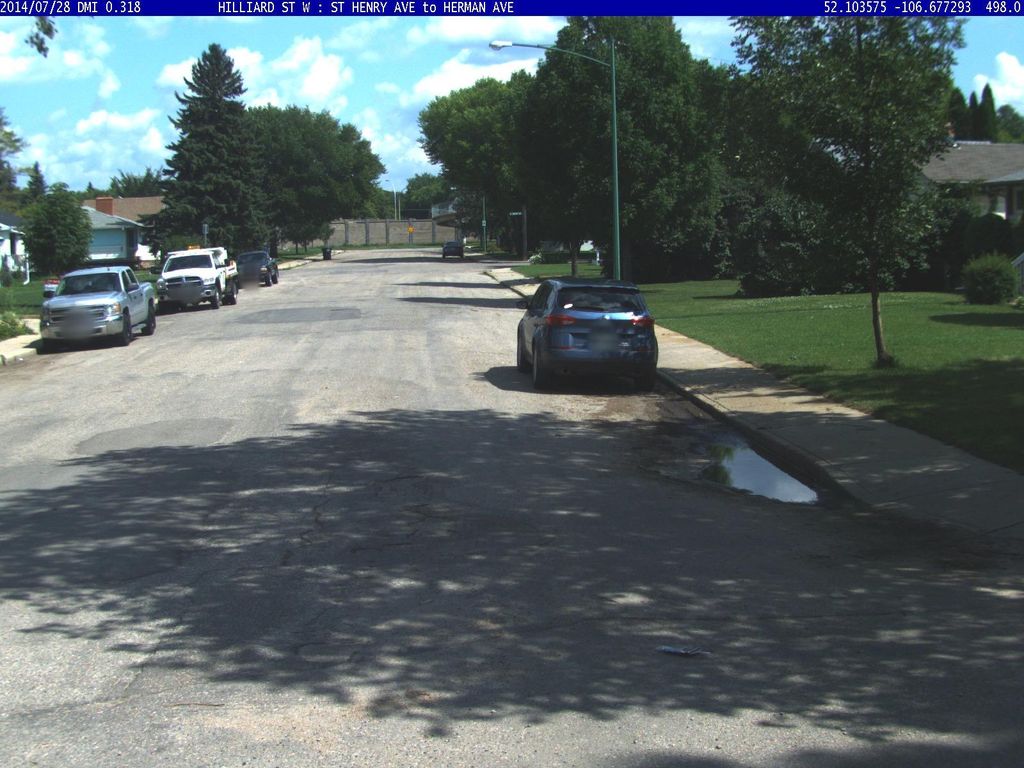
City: saskatoon